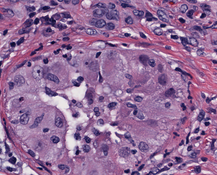
Tumor epithelial tissue: yes
Tumor-associated stroma tissue: yes
Normal tissue: no